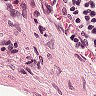
Metastatic tissue present: no